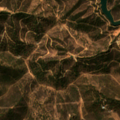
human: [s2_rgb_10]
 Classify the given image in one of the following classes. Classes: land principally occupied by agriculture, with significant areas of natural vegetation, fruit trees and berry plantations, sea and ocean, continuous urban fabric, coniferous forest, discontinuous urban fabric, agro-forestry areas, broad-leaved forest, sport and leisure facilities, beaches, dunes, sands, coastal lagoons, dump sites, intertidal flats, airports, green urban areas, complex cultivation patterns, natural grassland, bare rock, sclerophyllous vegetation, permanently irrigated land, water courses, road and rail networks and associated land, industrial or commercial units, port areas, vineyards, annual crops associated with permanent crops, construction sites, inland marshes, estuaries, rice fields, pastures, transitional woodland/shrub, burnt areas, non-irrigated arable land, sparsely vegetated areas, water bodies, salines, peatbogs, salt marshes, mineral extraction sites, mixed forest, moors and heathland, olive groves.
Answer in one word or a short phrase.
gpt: sclerophyllous vegetation, transitional woodland/shrub